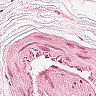
Metastatic tissue present: no